Question: my issue is that the validation message of kendo within a grid (inside a td) is hidden inside the grid. Is there anyway I can show it on top of everything? I tried with position:relative, z-index etc. but nothing worked.
Screenshot of issue:
and plunker: <URL>
Add a few entries, then add an empty string and save. the validation message will be hidden inside grid.
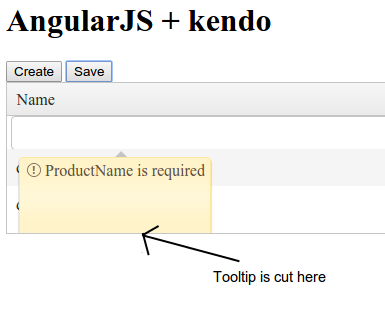
Answer: For the record I solved it using the following code, every time a row is updated:
'''
var gridContent = grid.find('.k-grid-content');
if (gridContent.find('.k-widget.k-tooltip.k-tooltip-validation.k-invalid-msg').length > 0) {
gridContent.css("overflow", "visible");
} else {
gridContent.css("overflow", "auto");
}
'''